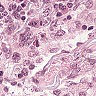
Metastatic tissue present: no